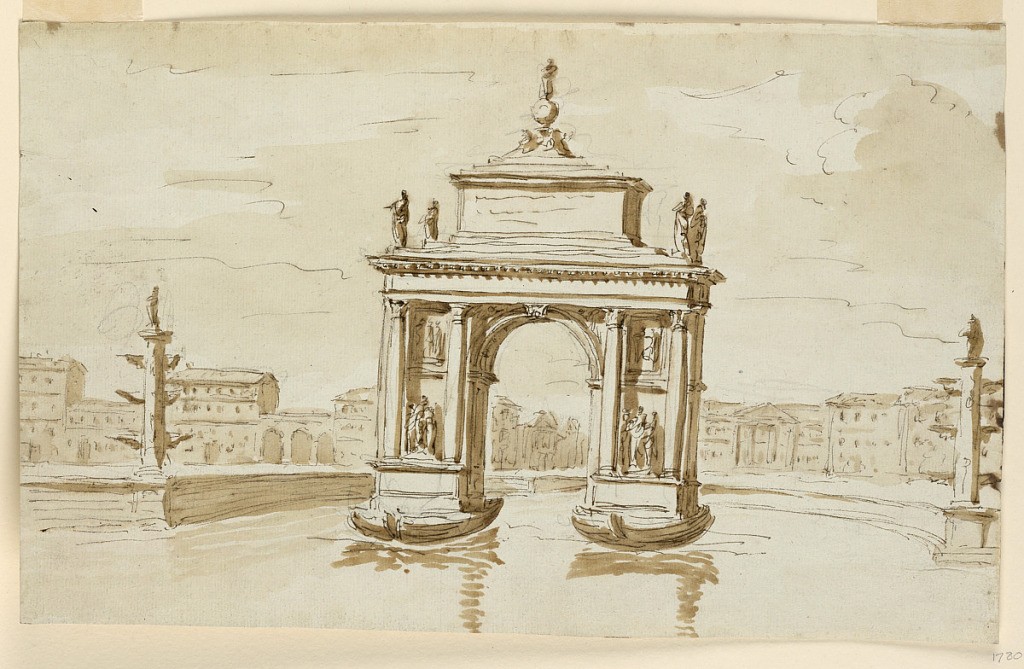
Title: Triumphal arch
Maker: Giuseppe Barberi, Italian, 1746–1809
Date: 1800-1805
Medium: Pen and brown ink, brush and brown wash, graphite on blue-white laid paper
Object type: Drawing
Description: The arch rises from two barges. Corinthian columns support the entablature. Above stands a pedestal upon steps. Statues stand at the corners of teh lowest one. On top is a group. The complicated plan of the basin is incompletely shown. Rostral columns stand at its corners which are flanking the arch. Houses at the square surrounding the basin and of a street are shown in the background.